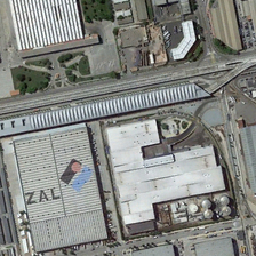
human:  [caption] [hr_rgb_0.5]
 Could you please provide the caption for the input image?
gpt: the houses in the industrial area are blue and yellow .

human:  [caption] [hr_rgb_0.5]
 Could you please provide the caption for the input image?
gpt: There are several industrial buildings in the industrial area.

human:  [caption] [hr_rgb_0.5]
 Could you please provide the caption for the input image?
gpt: Many industrial zones along the lake.

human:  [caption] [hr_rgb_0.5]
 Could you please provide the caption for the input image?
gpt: There are some large industrial buildings in the industrial area.

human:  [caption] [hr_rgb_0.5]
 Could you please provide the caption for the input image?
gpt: There are many industrial areas along the lake.